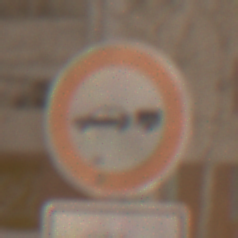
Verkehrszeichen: VerbotPersonenkraftwagenMitAnhaenger
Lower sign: ZeitangabenMitBeschraenkungAufWochentage1
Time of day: Night
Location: Outdoor (Urban)
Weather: Overcast
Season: Winter
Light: Artificial